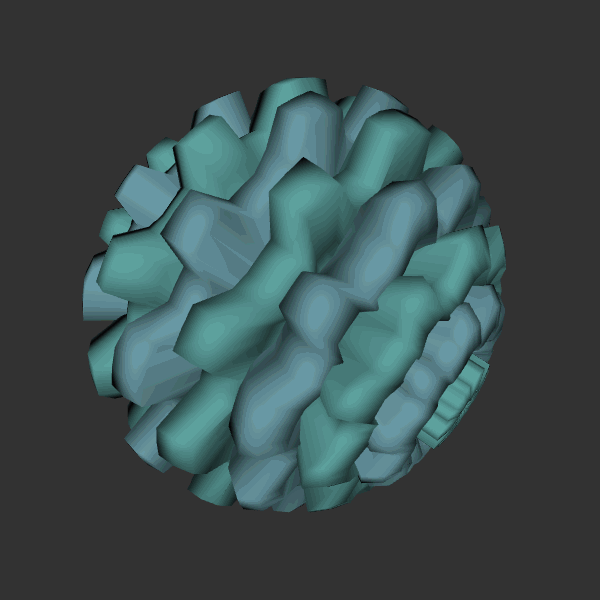
Background: dark